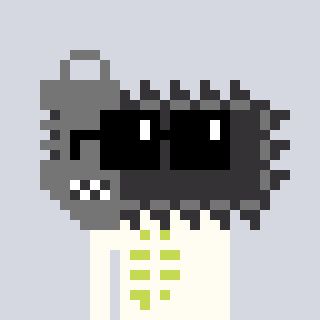
a pixel art character with square black sunglasses, a chainsaw-shaped head and a grayscale-colored body on a cool background